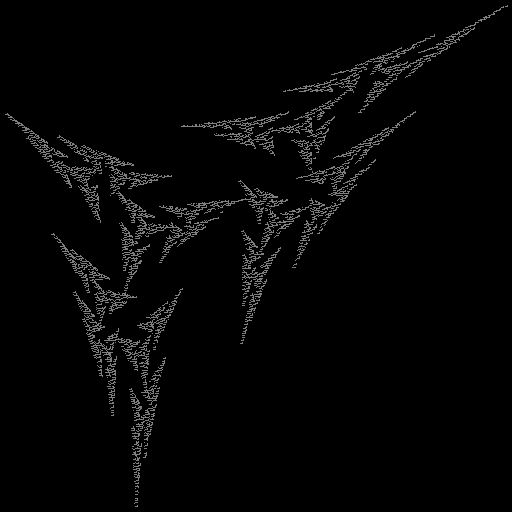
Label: snowcap